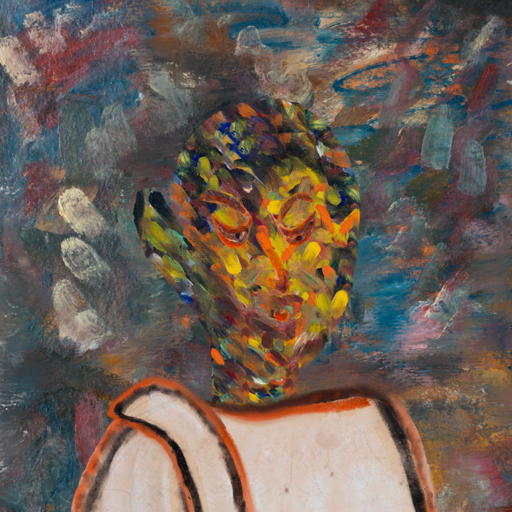
Background: Boggyland, Head And Neck Side: An_Impression, Face Side: Hypocrite, Bust: Roy_Bahadur, Hair Side: Blank, Head Accessory: Blank, Second Necklace: Blank, Necklace: Blank, Baby: Blank